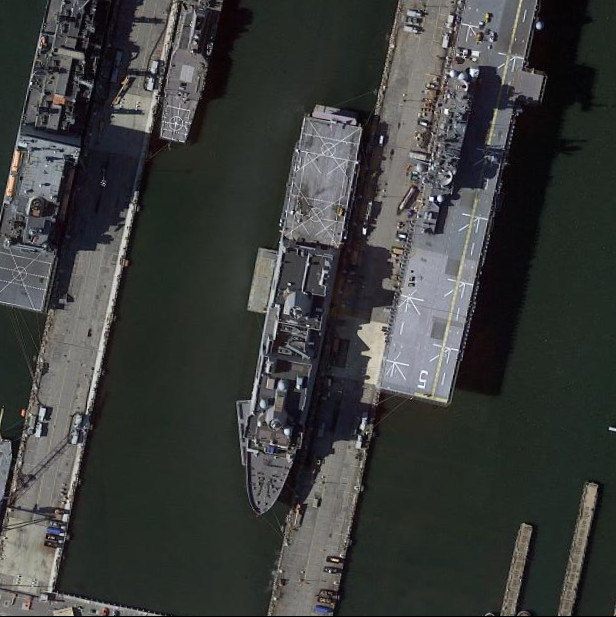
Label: combat